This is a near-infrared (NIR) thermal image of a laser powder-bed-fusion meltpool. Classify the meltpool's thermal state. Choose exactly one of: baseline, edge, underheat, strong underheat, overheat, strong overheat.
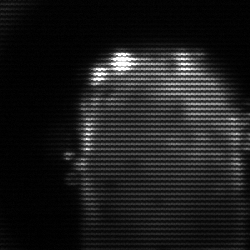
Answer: baseline